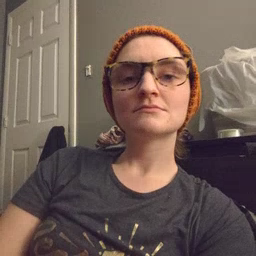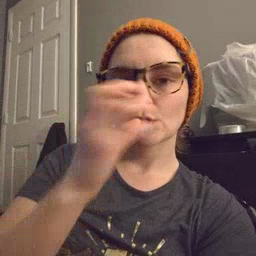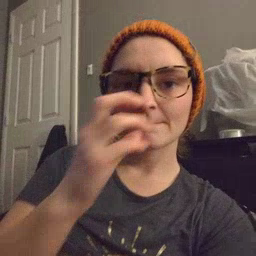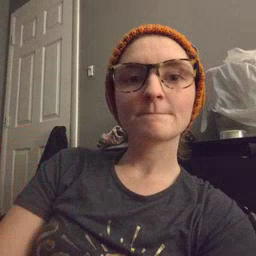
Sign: clown